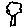
Label: tree